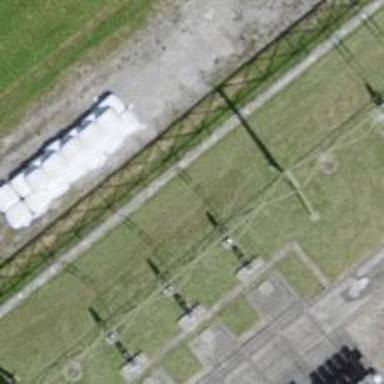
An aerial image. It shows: Insulator used in power systems.